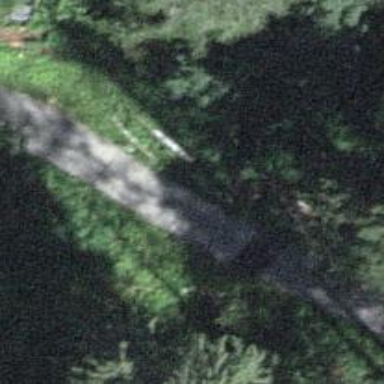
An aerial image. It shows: Culvert tunnel.